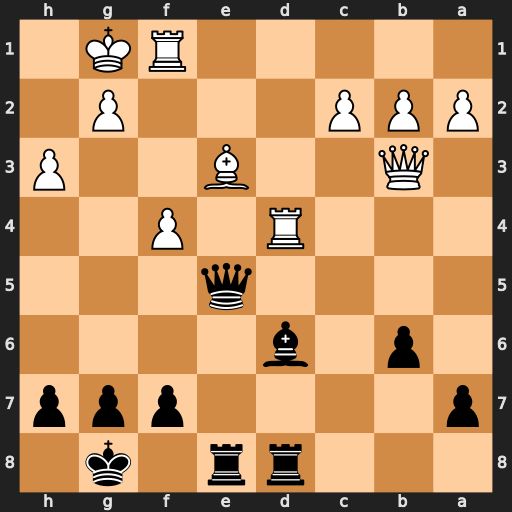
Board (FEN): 3rr1k1/p4ppp/1p1b4/4q3/3R1P2/1Q2B2P/PPP3P1/5RK1
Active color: b
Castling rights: -
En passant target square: -
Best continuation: Qxe3+ Qxe3 Rxe3 Rfd1 Re6